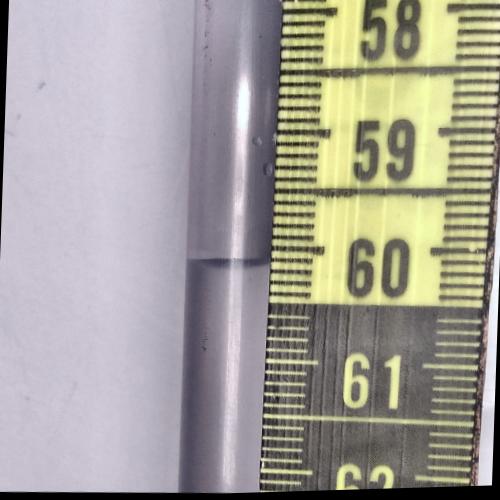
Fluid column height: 60.1 cm